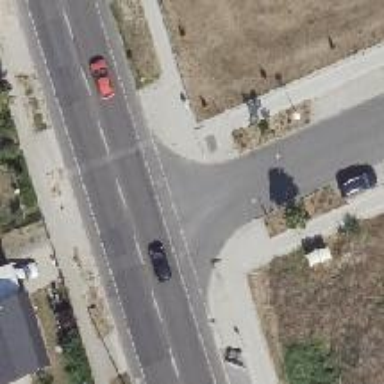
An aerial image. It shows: Road with "give way" sign.